Question: I am using below code to get the value of json
'''
using static ScriptParser.JsonData;
namespace ScriptParser
{
class Program
{
static void Main(string[] args)
{
var url = "https://my-json-server.typicode.com/Subusam/demojson/db";
//var ScriptDetails = _download_serialized_json_data<Rootobject>(url);
// Console.WriteLine(ScriptDetails);
var ScriptDetails = _download_serialized_json_data<Rootobject>(url);
Console.WriteLine(ScriptDetails);
}
}
}
'''
To deserialize the json below code is used
'''
using System;
using System.Collections.Generic;
using System.Linq;
using System.Text;
using System.Threading.Tasks;
using System.Net;
using Newtonsoft.Json;
namespace ScriptParser
{
class JsonData
{
public static JasonRaw _download_serialized_json_data<JasonRaw>(string url) where JasonRaw : new()
{
using (var w = new WebClient())
{
var json_data = string.Empty;
// attempt to download JSON data as a string
try
{
json_data = w.DownloadString(url);
}
catch (Exception) { }
// if string with JSON data is not empty, deserialize it to class and return its instance
return !string.IsNullOrEmpty(json_data) ? JsonConvert.DeserializeObject<JasonRaw>(json_data) : new JasonRaw();
}
}
public class Rootobject
{
public execution[] execution { get; set; }
public scenarios scenarios { get; set; }
}
public class scenarios
{
public threadGroup threadGroup { get; set; }
}
public class threadGroup
{
public request[] requests { get; set; }
}
public class request
{
public string label { get; set; }
public string method { get; set; }
public string url { get; set; }
}
public class execution
{
public int concurrency { get; set; }
[JsonProperty(PropertyName = "hold-for")]
public string holdfor { get; set; }
[JsonProperty(PropertyName = "ramp-up")]
public string rampup { get; set; }
public string scenario { get; set; }
}
}
}
'''
and the Json file look like
'''
{
"execution": [{
"concurrency": 10,
"hold-for": "60s",
"ramp-up": "60s",
"scenario": "Thread Group"
}],
"scenarios": {
"Thread Group": {
"data-sources": [{}],
"requests": [{
"headers": {
"Accept": "application/json",
"id": "loadtest",
"user-id": "5"
},
"label": "GET abc",
"method": "GET",
"url": "http://abc.abc.com/abc-abc-service-api/v1/abc/${id}?debug=false"
}]
}
}
}
'''
Now I want to extract the values like "method", "url" ,"concurrency","hold-for", "ramp-up".Need assistance in my code as I am facing issue to fetch the values.
While runing this code I am not getting the values of "method" and "url".
I have attached the snap of value I am getting while run the code

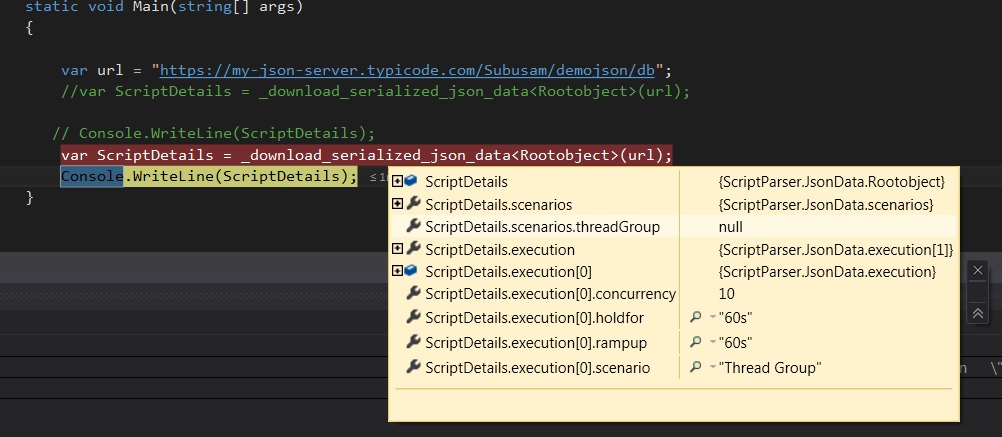
Answer: The problem is that the names of the properties in the classes don't match those in the JSON. use the <URL> attribute to specify.
For instance for 'execution' class:
'''
public class execution
{
public int concurrency { get; set; }
[JsonProperty("hold-for")]
public string holdfor { get; set; }
[JsonProperty("ramp-up")]
public string rampup { get; set; }
public string scenario { get; set; }
}
'''
and for 'scenarios' do:
'''
public class scenarios
{
[JsonProperty("Thread Group")]
public threadGroup threadGroup { get; set; }
}
'''